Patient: sex M, age 29
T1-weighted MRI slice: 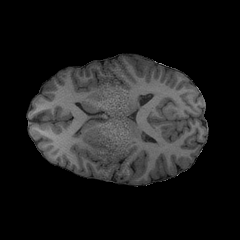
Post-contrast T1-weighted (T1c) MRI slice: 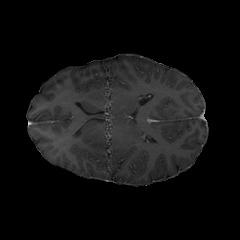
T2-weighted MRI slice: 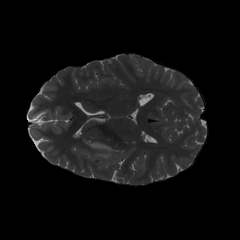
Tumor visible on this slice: yes
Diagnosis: Astrocytoma, IDH-mutant
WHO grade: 2